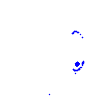
Particle: electron